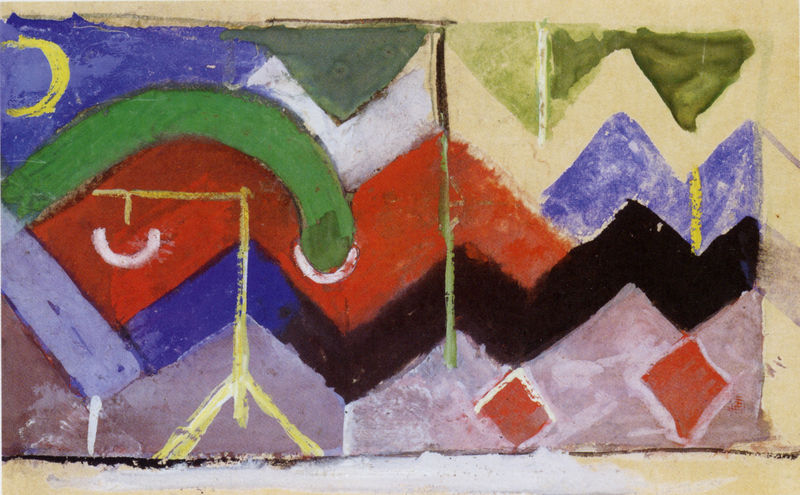
Titel: Abstrakte Komposition (Abstrakter Stickereientwurf)
Künstler: Franz Marc
Standort: München
Institution: Städtische Galerie im Lenbachhaus
Schlagwörter: baum, blau, gemälde, himmel, kopf, weiß, wolken, aquarell, dreieck, gelb, grün, kubismus, landschaft, ocker, braun, bunt, laterne, licht, mund, nacht, nase, schwarz, zeichnung, rot, wolke, beige, expressionismus, karo, malerei, muster, augen, hinrichtung, rahmen, tod, öl, horizont, pastos, rosa, kreis, reiter, deutschland, papier, bogen, fahnen, flagge, moderne, abstrakt, berge, farben, flächen, modern, formen, lila, violett, wasserfarbe, linien, einfach, brun, jaune, neutre, nez, vert, striche, abstraktion, flieder, tusche, wasserfarben, mond, hängen, linie, paul, form, halbmond, mondsichel, sichel, blanc, noir, klassische moderne, macke, kacheln, halbkreis, bauhaus, geometrisch, raute, rauten, zacken, zickzack, lanschaft, rouge, flaggen, mort, dreiecke, ciel, paysage, peinture, geometrie, viereck, vierecke, türkei, blauer reiter, klee, lune, nuit, montagnes, europa, bleu, montagne, blauer, wurm, paul klee, tristesse, carré, länder, marc, abstrait, delaunay, kandinsky, dreicke, art abstrait, couleurs, arc en ciel, pont, terre, neige, orient, violet, triste, visage, angles, caret, cercle, colline, creme, croissant, disparition du figuratif, ecru, formal, forme, formes, galgen, gemoetrie, geometrique, gibet, halbmonde, horizontal, ligne, ligne brisee, lignes, losange, meandre, miro, mosaique, motif, noirt, ouge, pendaison, pendu, potence, rayon, rose, réserve, simplification, tableau, triangle, triangles, vertical, zigzag, traits, vagues, feu, rivière, sichelmond, courbes, geometrische form, diagonales, étoile, sommet, gouache, oeil, zockzack, balance, xxe siècle, couelurs, cîmes, 20ème, formes géométriques, couleurs primaires, demi-cercle, laid, epinture, zig, zag, coubre, grisbeige, farbbänder